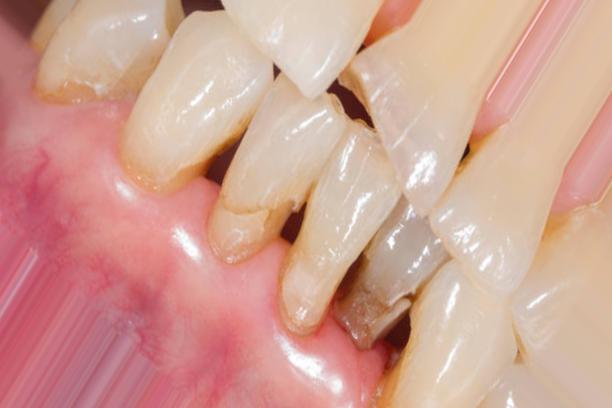
Condition: Caries